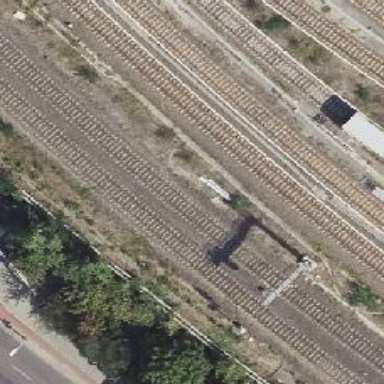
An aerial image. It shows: Light rail railway line with electrified rails.